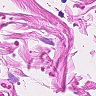
Metastatic tissue present: no